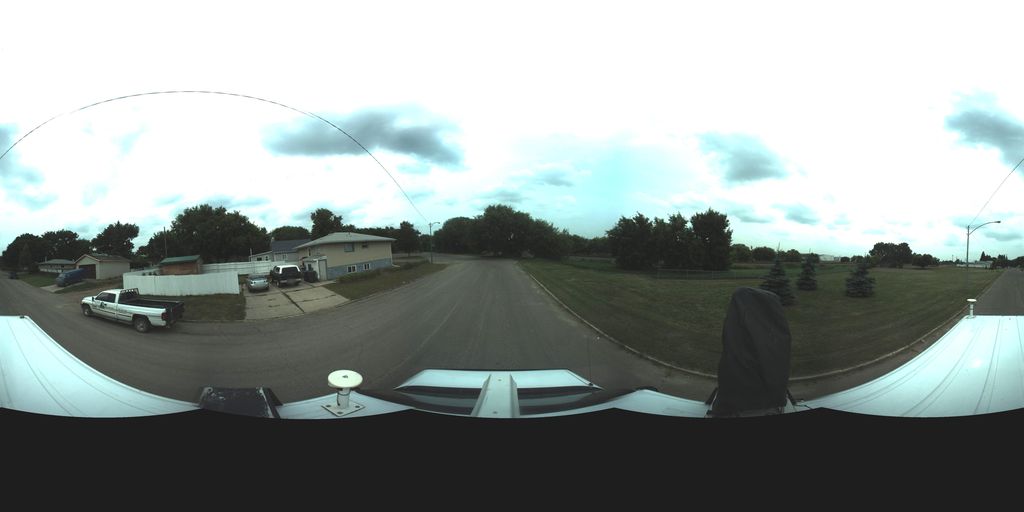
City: saskatoon